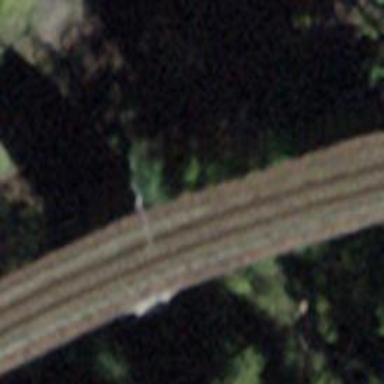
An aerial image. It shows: Narrow-gauge railway with electrified contact line passing over viaduct with one track.